Interaction volume radius: 5 \u00c5
Interaction volume height: 10 \u00c5
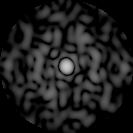
Disorder parameter: 0.837